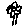
Label: flower